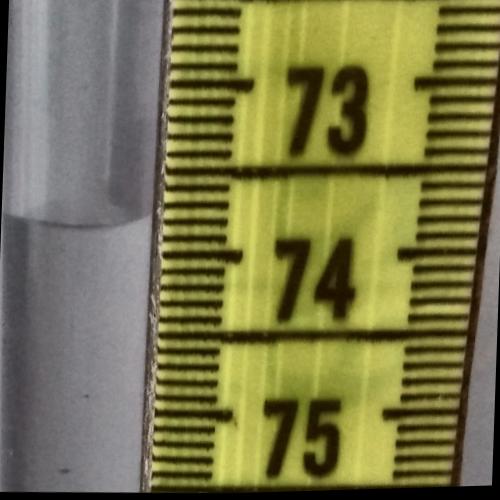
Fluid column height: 73.8 cm